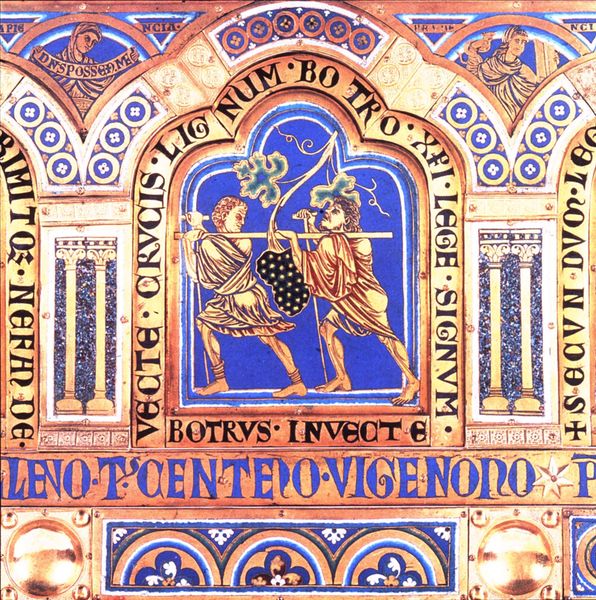
Titel: Klosterneuburger Altar
Künstler: Nikolaus von Verdun
Standort: Klosterneuburg, Augustinerchorherren-Stiftskirche Unserer Lieben Frau (EU - D)
Schlagwörter: baum, blau, mann, menschen, blumen, braun, bunt, männer, orange, säule, säulen, blüten, malerei, ornament, falten, tragen, kirche, gold, trauben, schrift, stab, ernte, figuren, wein, detail, inschrift, bögen, text, kreise, zwickel, altar, kapitell, weintrauben, weinlaub, traube, weinblätter, weintraube, rebe, latein, lateinisch, männerbogen, vigenoro